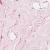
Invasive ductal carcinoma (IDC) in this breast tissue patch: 0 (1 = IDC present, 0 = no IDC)